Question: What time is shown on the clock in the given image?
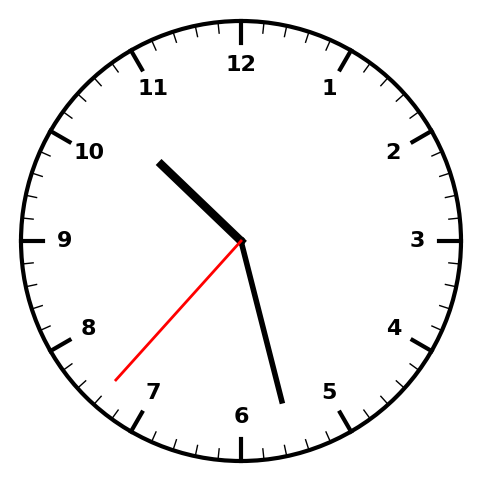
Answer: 10:27:37